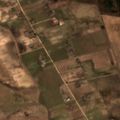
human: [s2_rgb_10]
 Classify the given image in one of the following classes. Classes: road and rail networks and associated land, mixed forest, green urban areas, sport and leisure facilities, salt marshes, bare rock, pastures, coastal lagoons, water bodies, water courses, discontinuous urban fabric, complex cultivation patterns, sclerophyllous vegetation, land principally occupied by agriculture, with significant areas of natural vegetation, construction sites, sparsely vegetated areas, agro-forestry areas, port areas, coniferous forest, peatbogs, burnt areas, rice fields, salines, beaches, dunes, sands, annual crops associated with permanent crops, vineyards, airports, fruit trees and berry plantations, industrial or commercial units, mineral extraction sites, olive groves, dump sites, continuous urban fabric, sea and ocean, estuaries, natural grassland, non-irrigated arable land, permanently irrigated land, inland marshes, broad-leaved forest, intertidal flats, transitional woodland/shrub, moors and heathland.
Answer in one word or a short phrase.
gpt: non-irrigated arable land, pastures, complex cultivation patterns, mixed forest